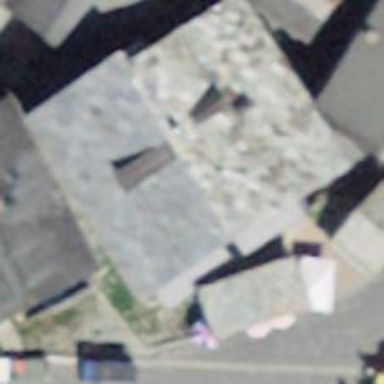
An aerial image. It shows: Outdoor shop.